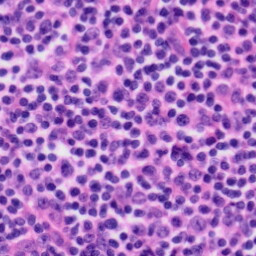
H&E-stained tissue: Tonsil